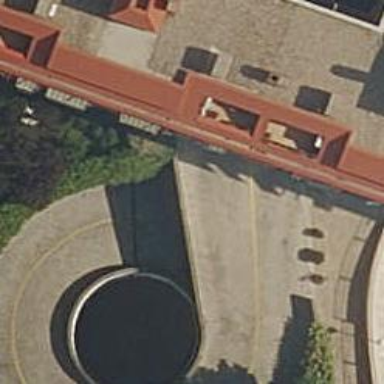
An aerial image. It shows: Parking entrance.